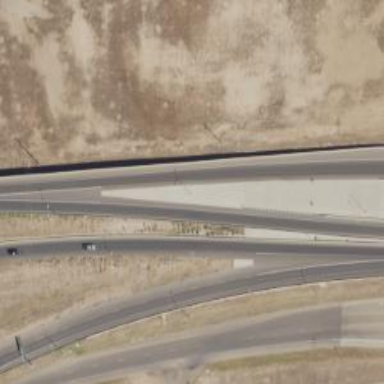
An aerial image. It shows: Motorway link.